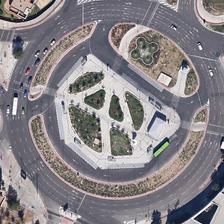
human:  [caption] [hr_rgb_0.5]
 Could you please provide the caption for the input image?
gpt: a circle road is around a square with some green trees .

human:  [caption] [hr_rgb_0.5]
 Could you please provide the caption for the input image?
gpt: a circle road is around a square with some green trees .

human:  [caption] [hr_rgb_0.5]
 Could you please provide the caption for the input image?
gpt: a circle road is around a square with some green trees .

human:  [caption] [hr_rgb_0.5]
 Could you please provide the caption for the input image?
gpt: a circle road is around a square with some green trees .

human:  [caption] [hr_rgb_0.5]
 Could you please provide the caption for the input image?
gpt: a circle road is around a square with some green trees .